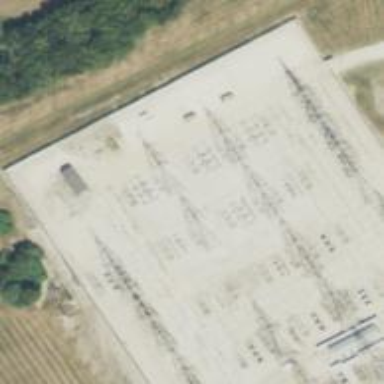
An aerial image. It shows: Switch for power supply.